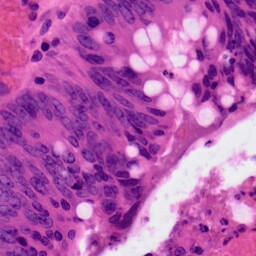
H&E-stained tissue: Colon